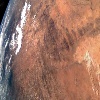
Label: land